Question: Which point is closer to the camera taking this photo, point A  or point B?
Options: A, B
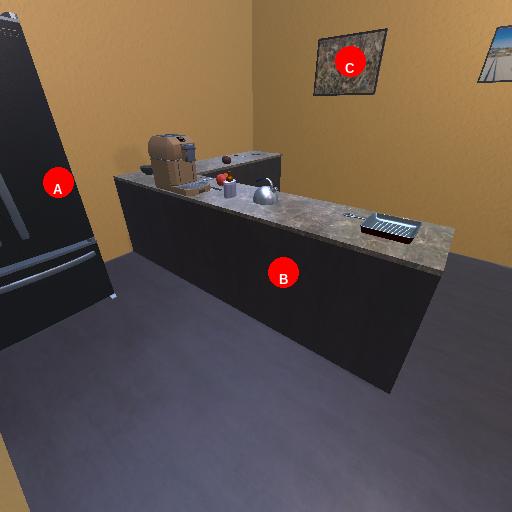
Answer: A